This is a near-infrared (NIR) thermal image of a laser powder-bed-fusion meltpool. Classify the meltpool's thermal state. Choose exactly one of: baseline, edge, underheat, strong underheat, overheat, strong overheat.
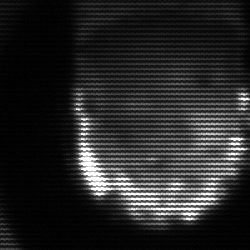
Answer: baseline